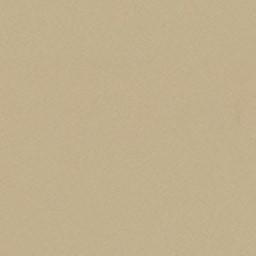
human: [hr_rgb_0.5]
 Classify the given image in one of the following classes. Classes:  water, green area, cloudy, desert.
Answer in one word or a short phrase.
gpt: desert